Interaction volume radius: 5 \u00c5
Interaction volume height: 20 \u00c5
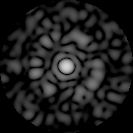
Disorder parameter: 0.8235